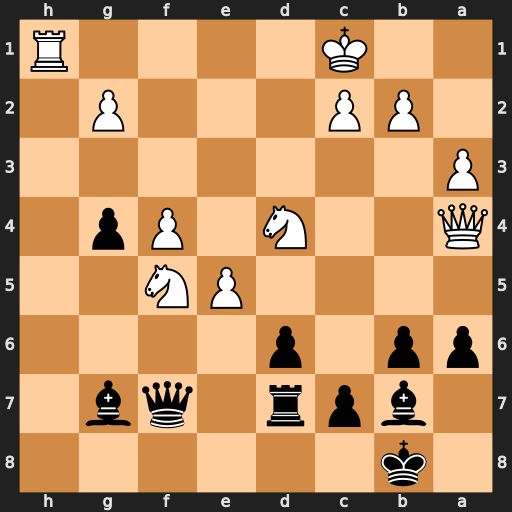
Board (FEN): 1k6/1bpr1qb1/pp1p4/4PN2/Q2N1Pp1/P7/1PP3P1/2K4R
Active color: b
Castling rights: -
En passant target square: -
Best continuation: dxe5 fxe5 Bxe5